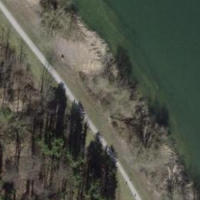
EUNIS habitat code: 15
Species observed at this site:
Anacamptis pyramidalis
Filipendula ulmaria